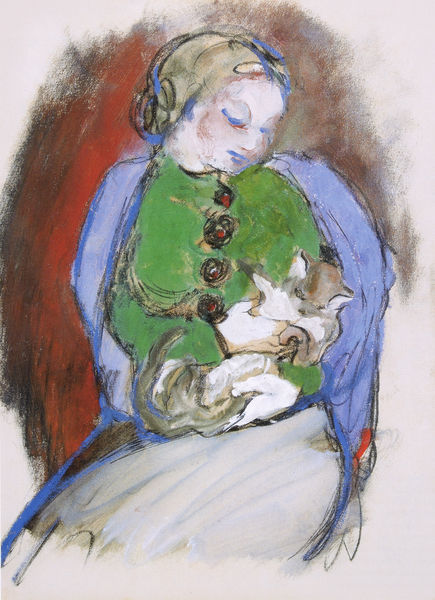
Titel: Mädchen mit Katze
Künstler: Franz Marc
Standort: Mülheim a.d. Ruhr
Institution: Stiftung Sammlung Ziegler
Schlagwörter: blau, hand, umhang, weiß, aquarell, grün, mädchen, sitzen, bunt, frau, frisur, grau, hintergrund, kleid, mund, nase, pastell, skizze, zeichnung, hund, rot, schal, tier, tuch, rock, blond, hemd, jung, wand, arm, augen, bluse, faru, gesicht, halten, bildnis, portrait, porträt, auge, kind, mutter, knopf, lippe, lippen, lächeln, dutt, ruhig, schlafen, modern, ölgemälde, zopf, schoß, knöpfe, weste, lippenstift, wimpern, katze, laviert, gemalt, expressionistisch, stillen, proträt, kätzchen, schmusen, streicheln, kraulen, pfote, verwischt, portät, mild, weich, umrisslinien, glück, schutz, tatze, liebevoll, geborgenheit, liebkosen, im arm, käzchen, malgrund, schahl, tüte, wimperntusche, blauer umhang, rot weiss, frau mit sennheiser kopfhörern, grüne bluse mit roten knöpfen